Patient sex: M
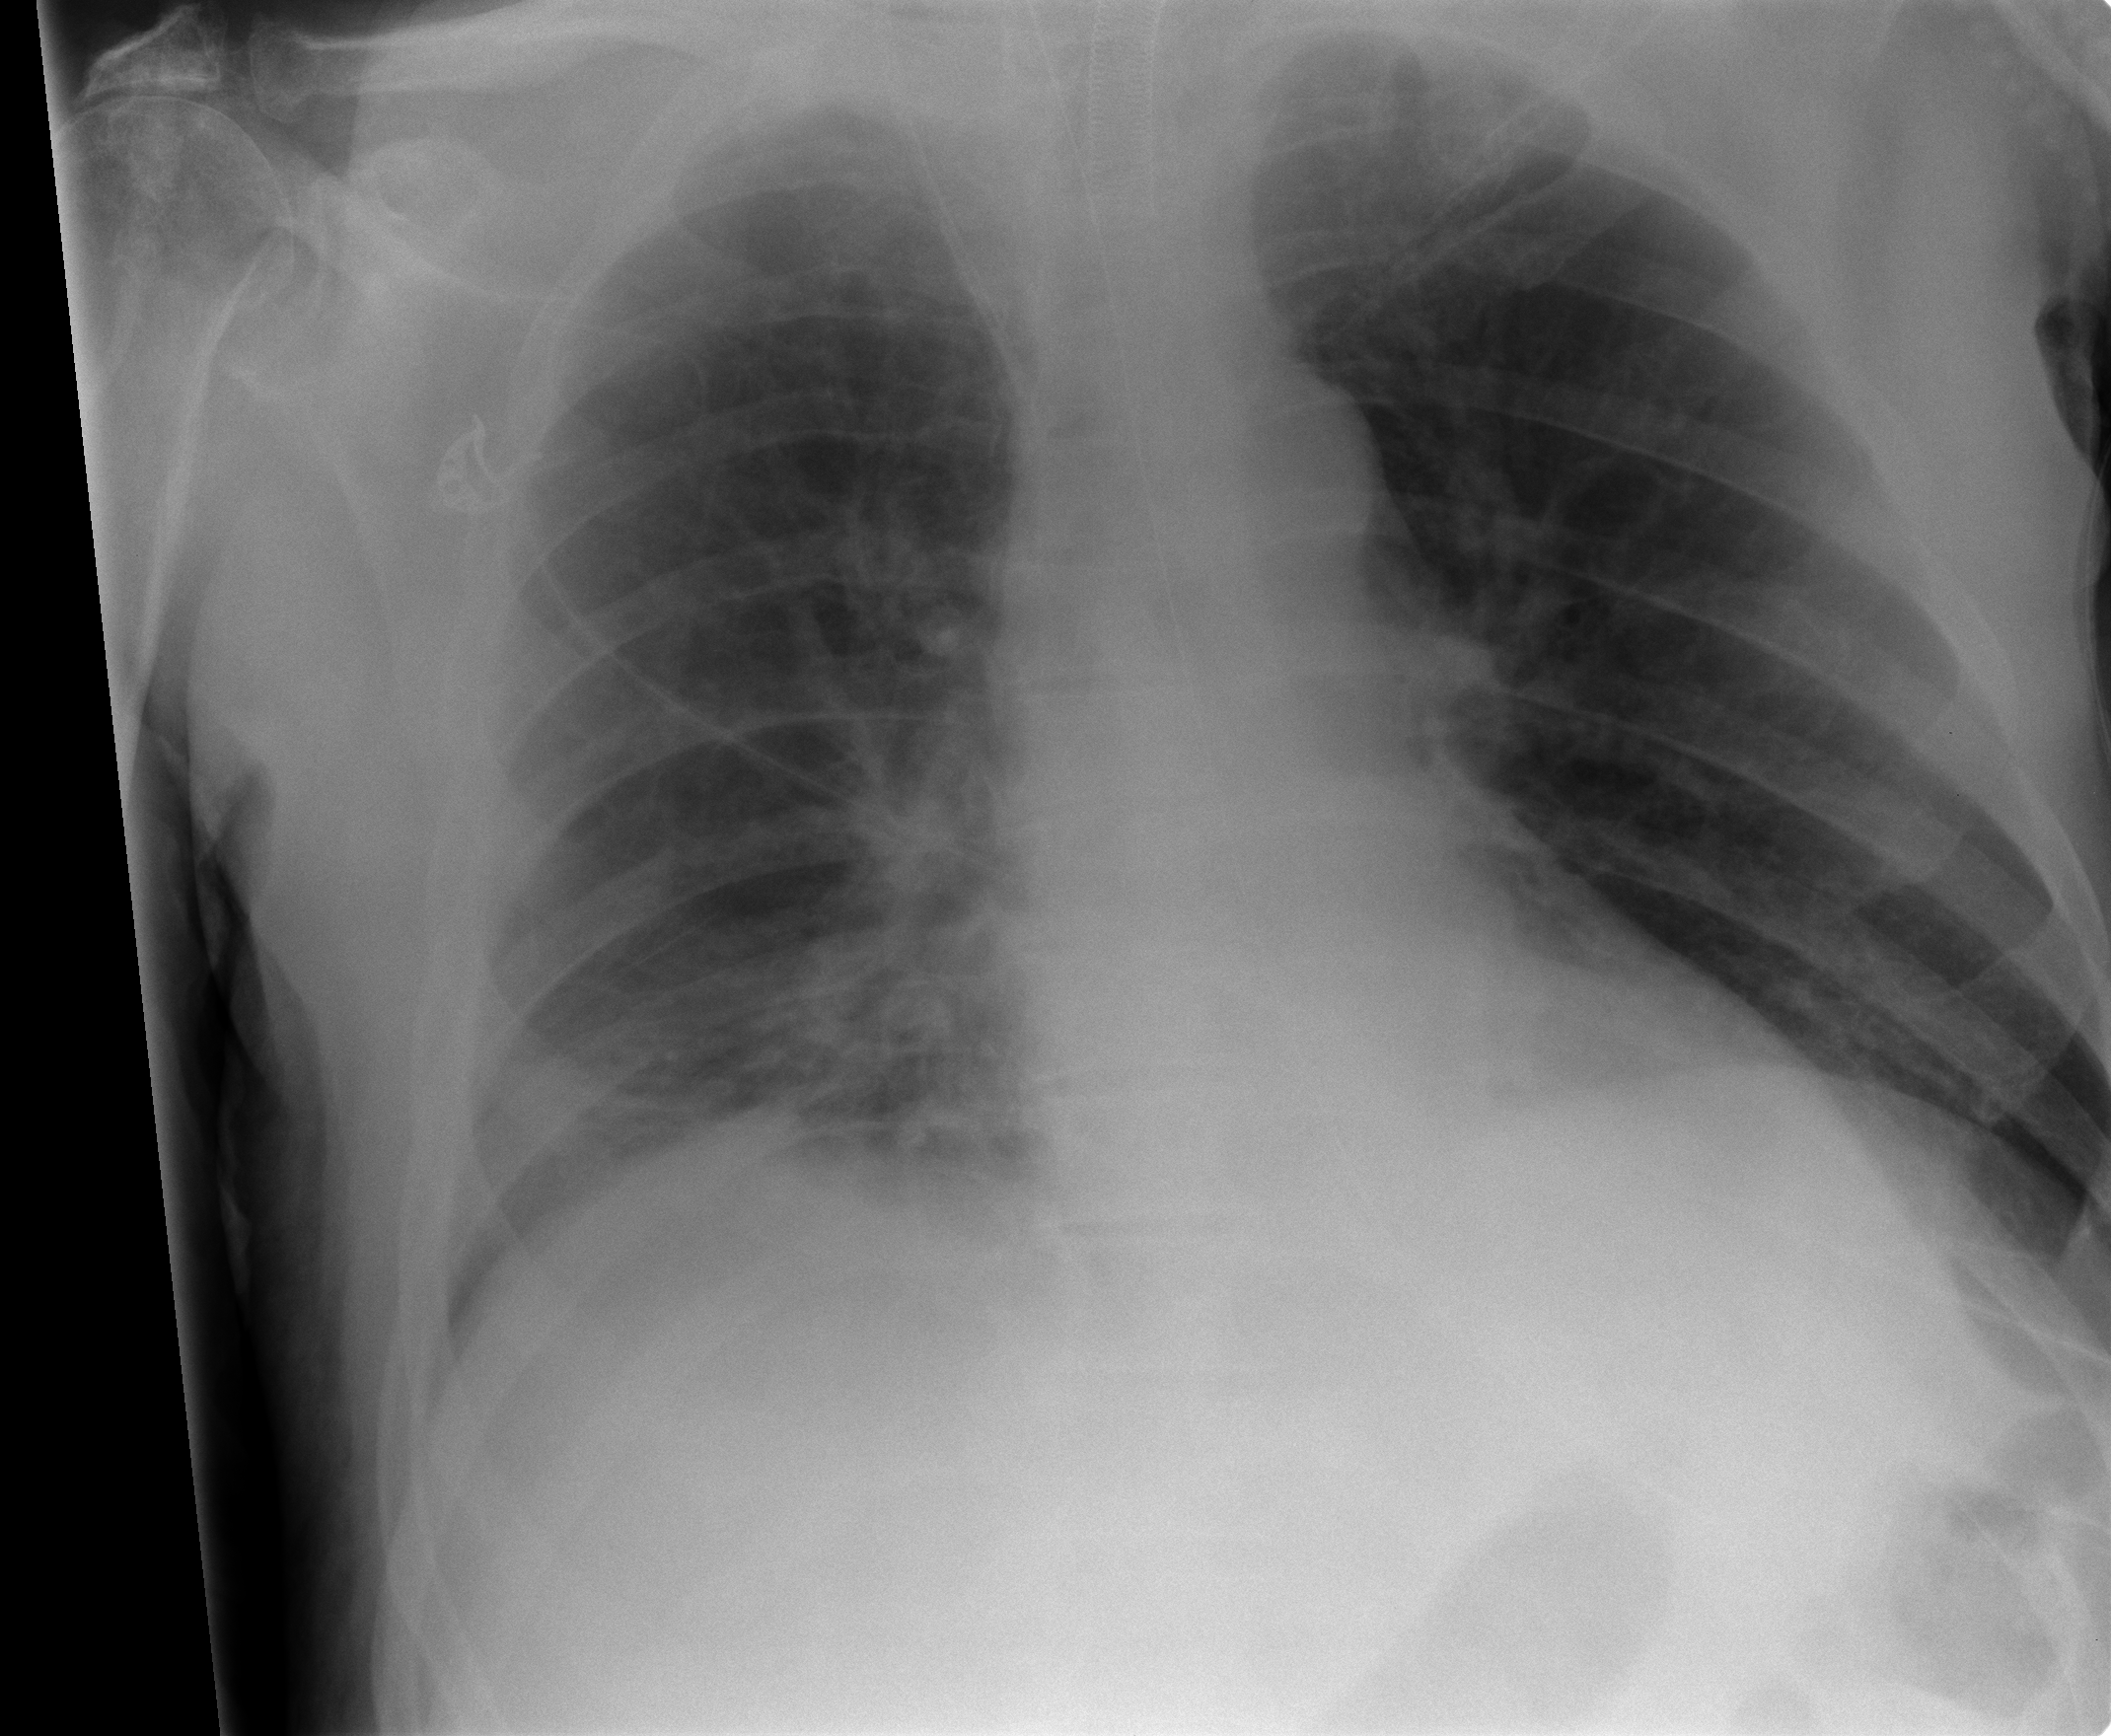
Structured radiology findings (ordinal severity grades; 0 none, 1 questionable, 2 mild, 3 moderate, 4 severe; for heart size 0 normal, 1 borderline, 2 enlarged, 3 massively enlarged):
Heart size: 0
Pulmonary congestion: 0
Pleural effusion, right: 0
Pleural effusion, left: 0
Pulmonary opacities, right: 2
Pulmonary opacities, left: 0
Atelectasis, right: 2
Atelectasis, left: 0